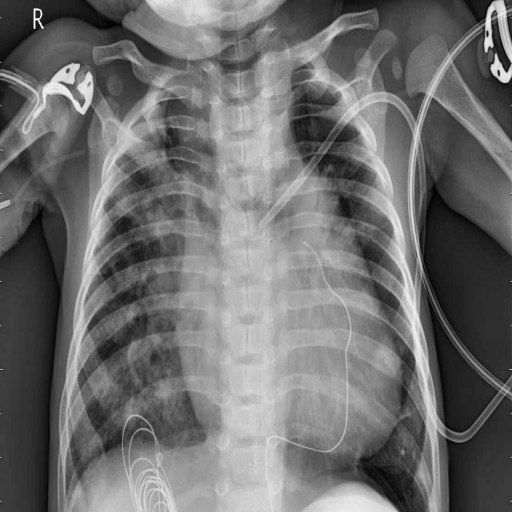
Finding: PNEUMONIA